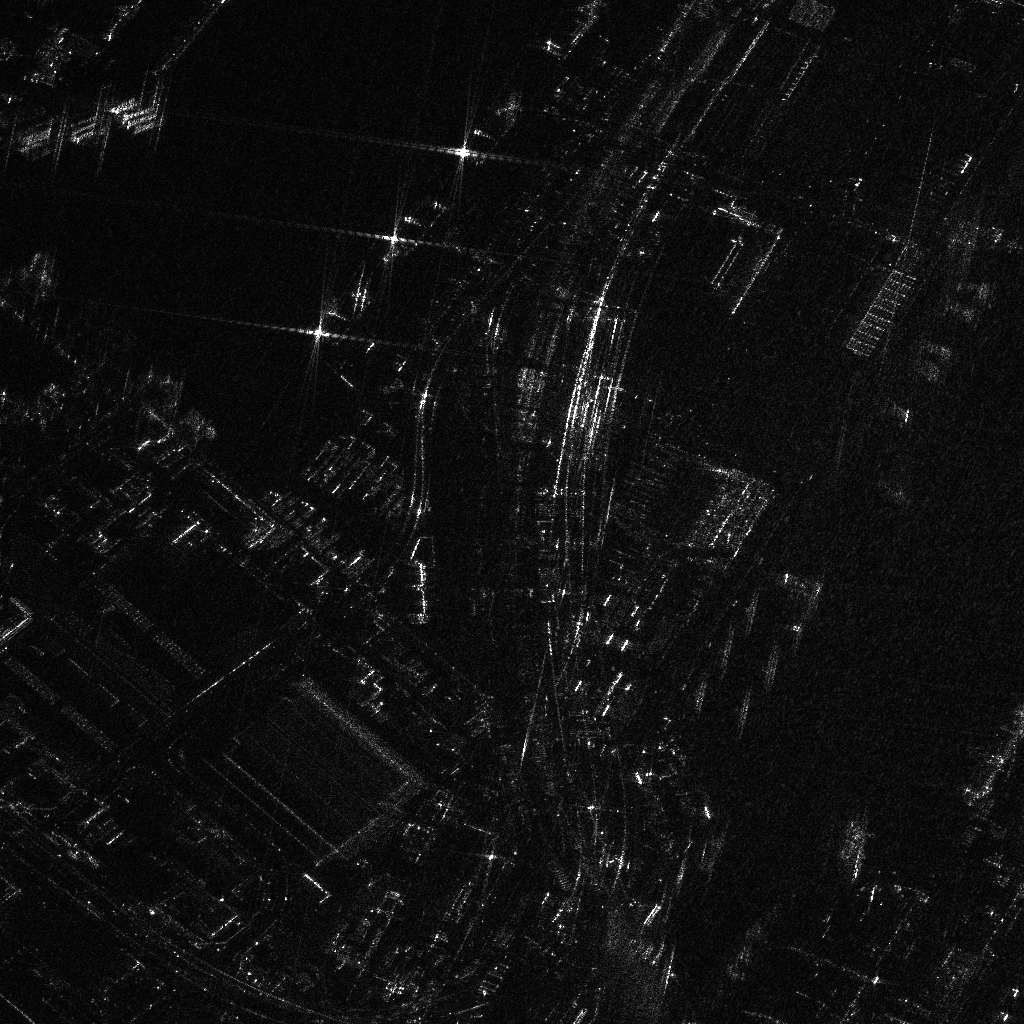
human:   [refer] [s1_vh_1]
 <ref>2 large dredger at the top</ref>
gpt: <box>[[36, 19, 40, 28, 43], [46, 7, 49, 16, 39]]</box>

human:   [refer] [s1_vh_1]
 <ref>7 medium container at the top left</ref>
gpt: <box>[[13, 10, 14, 14, 62], [11, 8, 12, 11, 62], [7, 10, 8, 14, 62], [7, 9, 8, 13, 62], [12, 8, 13, 12, 62], [13, 9, 14, 13, 62], [2, 11, 3, 15, 62]]</box>